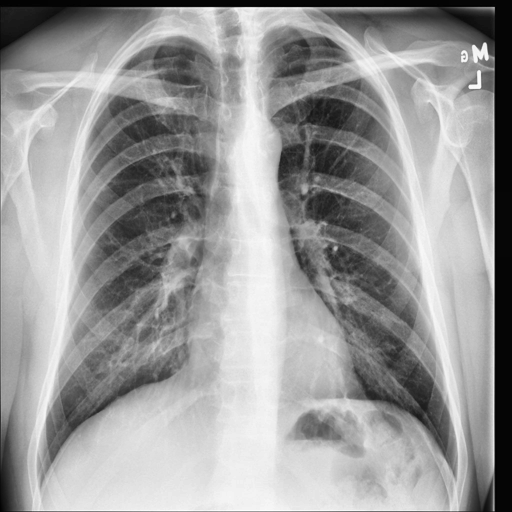
Finding: NORMAL